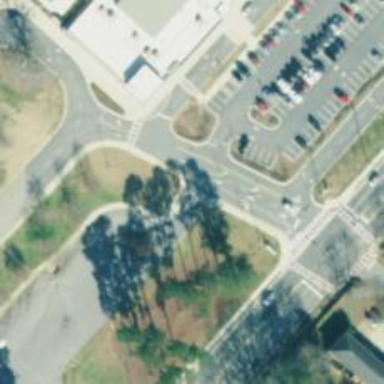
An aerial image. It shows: Marked crossing on the road.